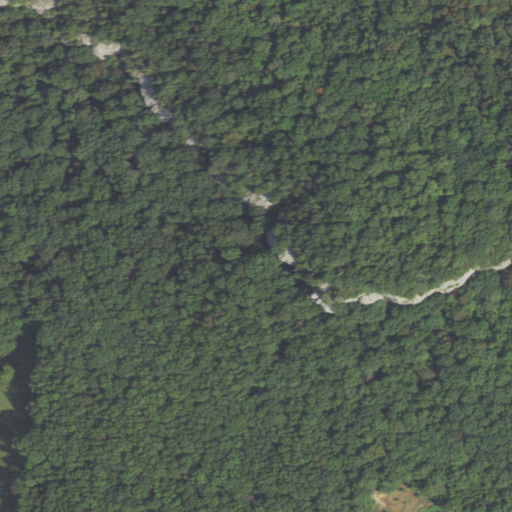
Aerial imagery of cliff(s) in Illinois named Drapers Bluff containing deciduous forest and mixed forest